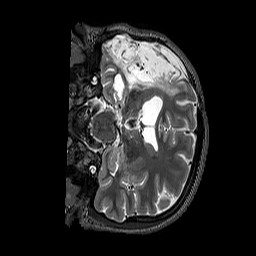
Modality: T2w
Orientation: coronal
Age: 27
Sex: female
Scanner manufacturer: siemens
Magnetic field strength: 3 T
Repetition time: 3.2 s
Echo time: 0.567 s